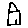
Label: house